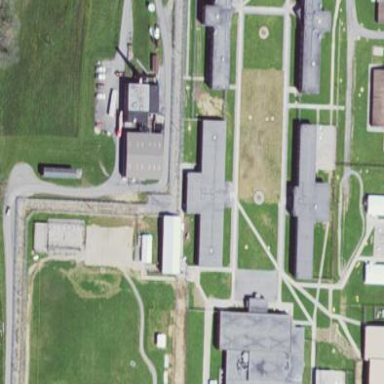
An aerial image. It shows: Prison.